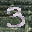
Label: 3